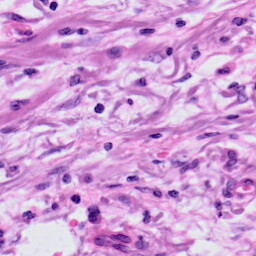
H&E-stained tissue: Skin